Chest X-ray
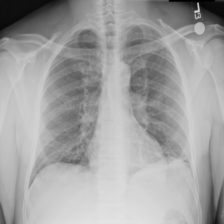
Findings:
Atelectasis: positive
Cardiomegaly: negative
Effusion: negative
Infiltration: negative
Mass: negative
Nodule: negative
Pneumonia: negative
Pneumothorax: negative
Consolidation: negative
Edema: negative
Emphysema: negative
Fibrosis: negative
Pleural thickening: negative
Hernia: negative